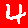
Digit: 4